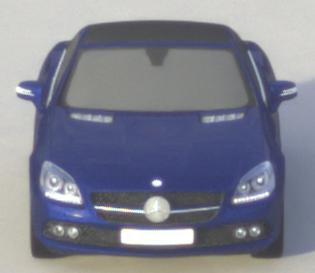
Make: Mercedes-Benz
Model: SLK 200
Detailed model: SLK-Class (172)
Model produced from: 2011/03
Model produced until: 2015/04
Doors: 2
Color: blue
Road condition: dry road
Daytime: morning or afternoon
Contrast: medium contrast